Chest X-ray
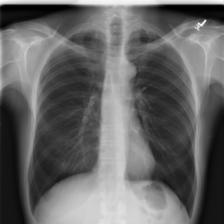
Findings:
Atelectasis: negative
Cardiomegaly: negative
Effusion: negative
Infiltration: negative
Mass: negative
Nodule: negative
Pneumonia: negative
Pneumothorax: negative
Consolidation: negative
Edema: negative
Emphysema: negative
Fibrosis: negative
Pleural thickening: negative
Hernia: negative